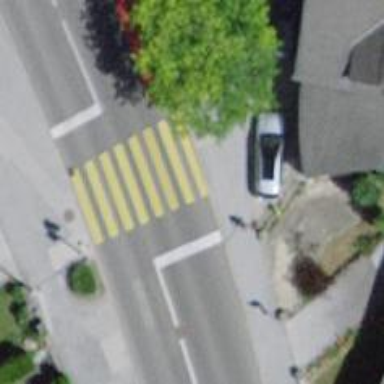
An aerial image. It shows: Kerb barrier.